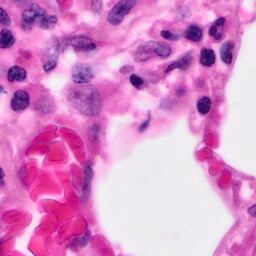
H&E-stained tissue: Pancreatic